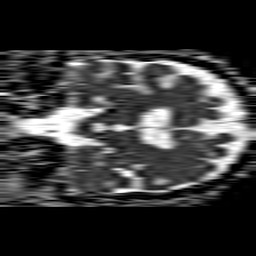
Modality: ADC
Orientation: coronal
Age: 69
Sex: male
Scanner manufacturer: philips
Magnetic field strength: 1.5 T
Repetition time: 4.6 s
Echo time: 0.08631 s